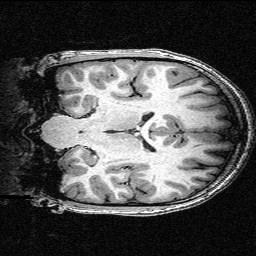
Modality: T1w
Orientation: coronal
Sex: male
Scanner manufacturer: siemens
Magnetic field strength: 3 T
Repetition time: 2.3 s
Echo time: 0.00336 s